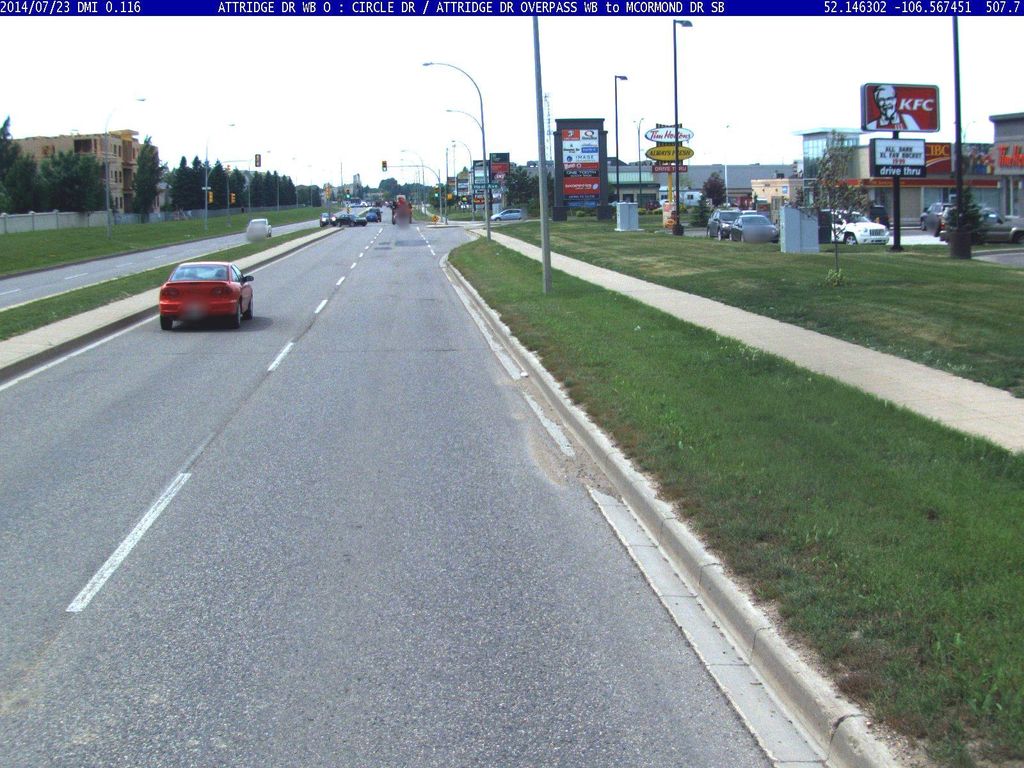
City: saskatoon